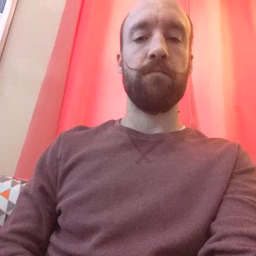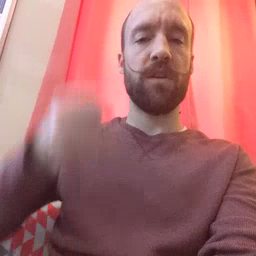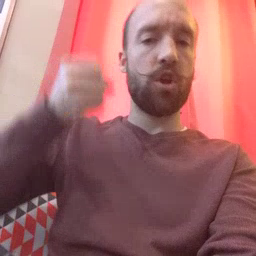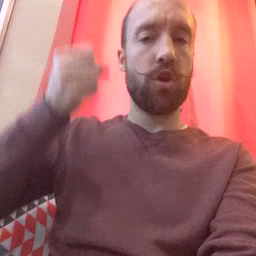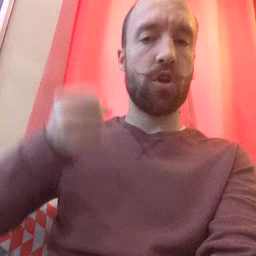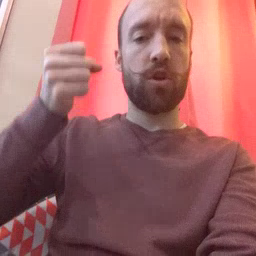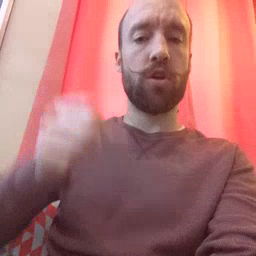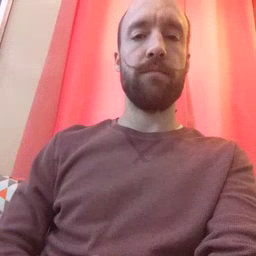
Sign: car